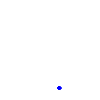
Particle: kaon